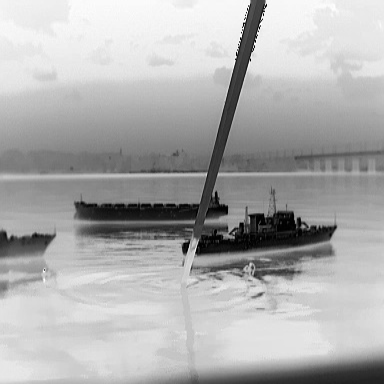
There are three objects shown in the infrared image, including two warships, and a liner.